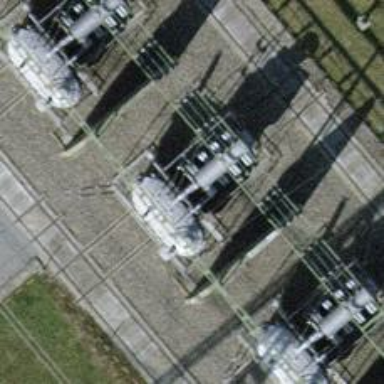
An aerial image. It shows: Transformer.